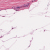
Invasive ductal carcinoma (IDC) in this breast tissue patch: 0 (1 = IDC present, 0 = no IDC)